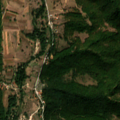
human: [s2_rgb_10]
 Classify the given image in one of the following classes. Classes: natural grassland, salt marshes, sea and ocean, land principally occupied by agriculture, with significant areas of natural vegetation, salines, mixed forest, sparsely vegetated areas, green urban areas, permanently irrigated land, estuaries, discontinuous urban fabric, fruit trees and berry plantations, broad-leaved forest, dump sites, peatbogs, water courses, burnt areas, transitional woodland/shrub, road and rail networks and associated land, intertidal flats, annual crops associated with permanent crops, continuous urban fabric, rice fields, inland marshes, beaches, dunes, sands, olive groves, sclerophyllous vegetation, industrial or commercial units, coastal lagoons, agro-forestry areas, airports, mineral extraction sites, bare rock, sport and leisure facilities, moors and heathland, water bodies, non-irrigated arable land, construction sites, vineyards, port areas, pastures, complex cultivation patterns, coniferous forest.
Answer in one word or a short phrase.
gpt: discontinuous urban fabric, complex cultivation patterns, land principally occupied by agriculture, with significant areas of natural vegetation, broad-leaved forest, transitional woodland/shrub